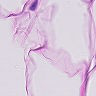
Metastatic tissue present: no